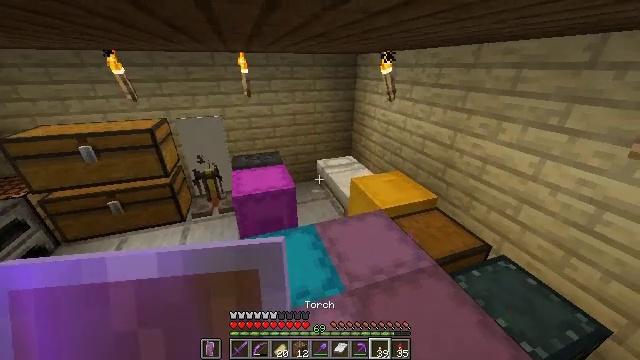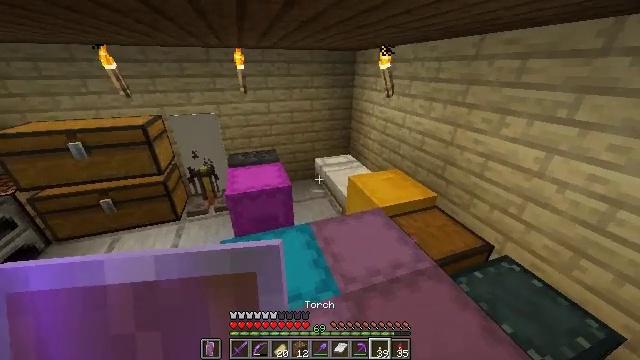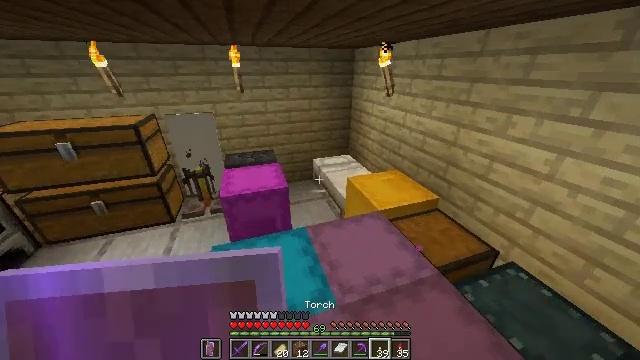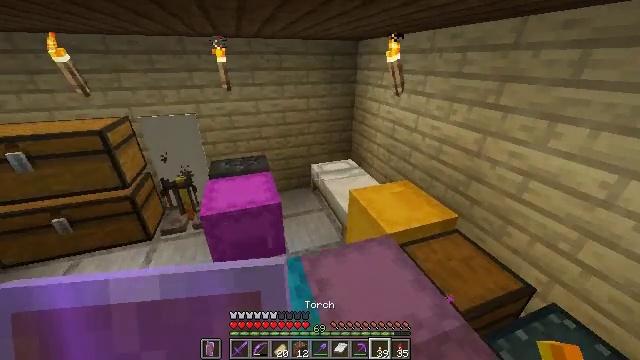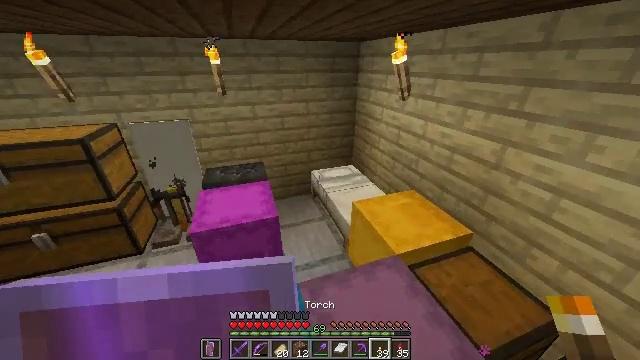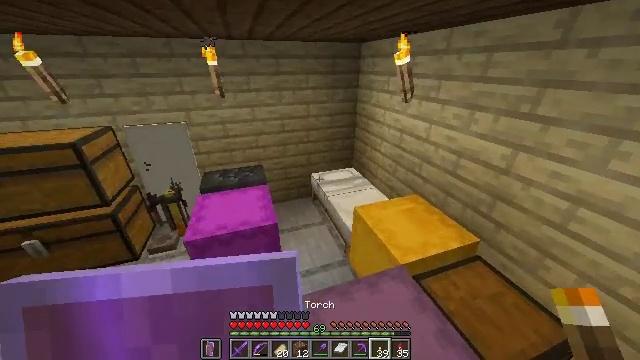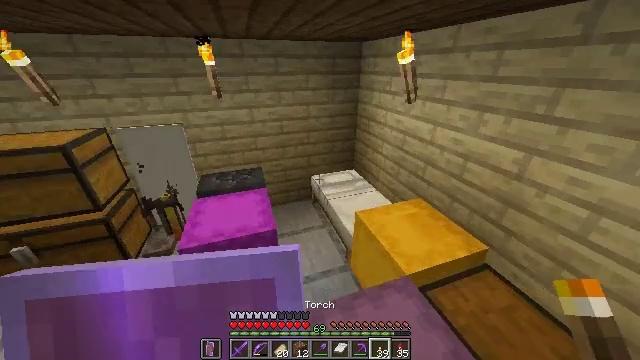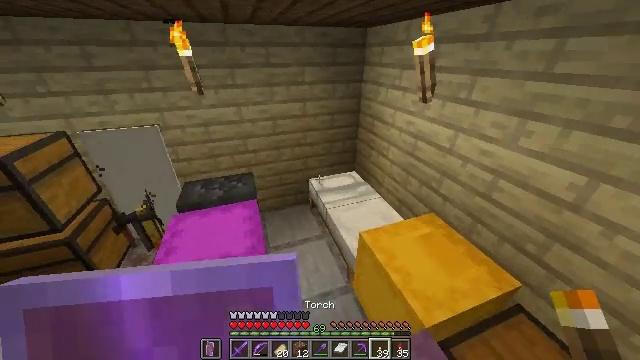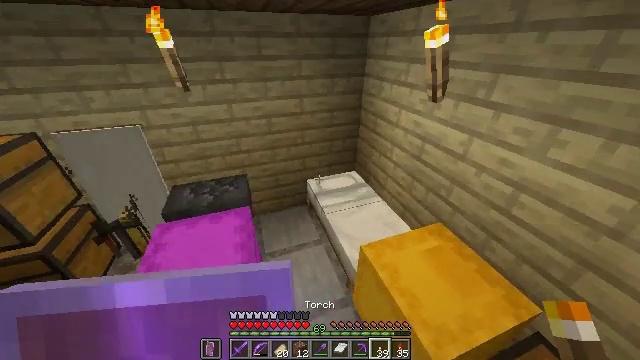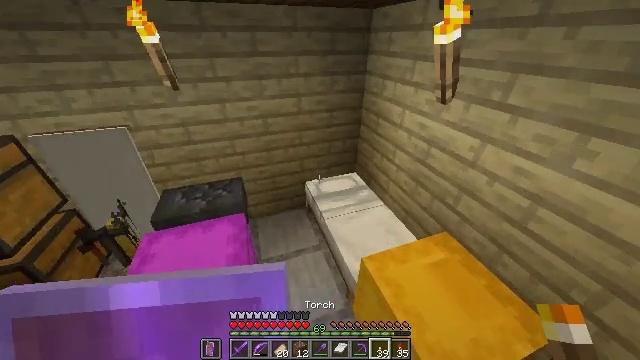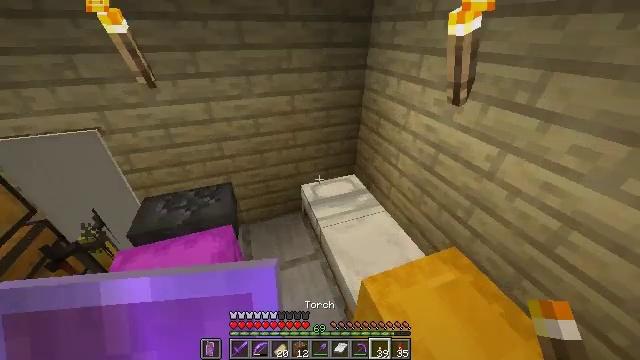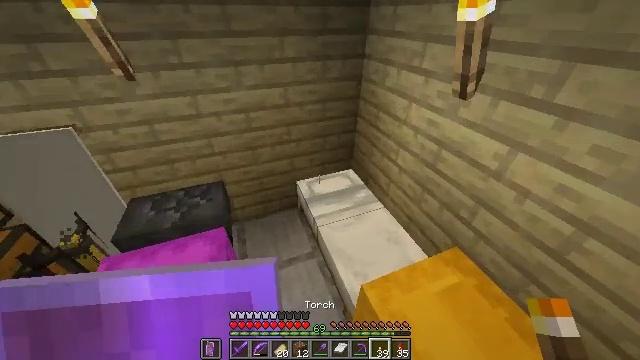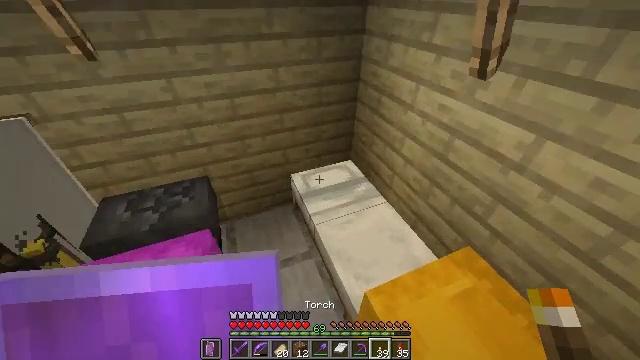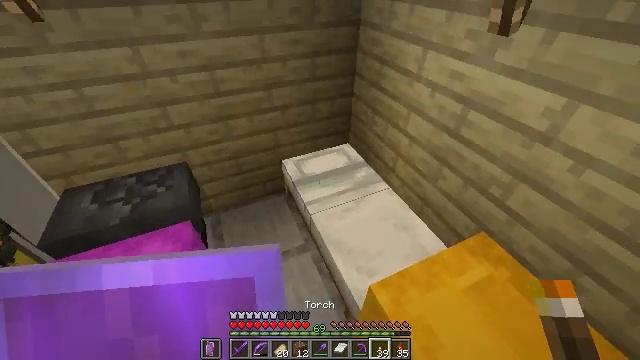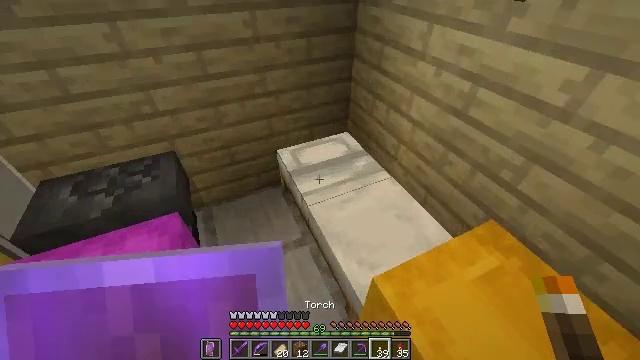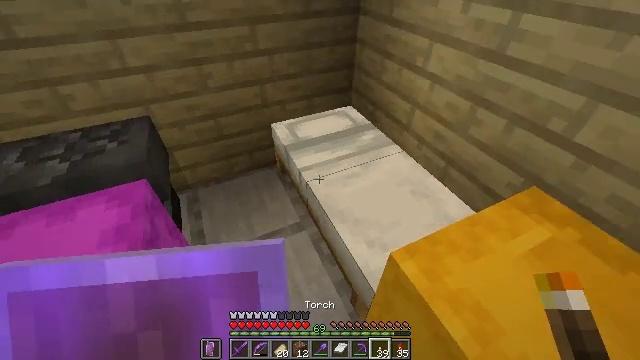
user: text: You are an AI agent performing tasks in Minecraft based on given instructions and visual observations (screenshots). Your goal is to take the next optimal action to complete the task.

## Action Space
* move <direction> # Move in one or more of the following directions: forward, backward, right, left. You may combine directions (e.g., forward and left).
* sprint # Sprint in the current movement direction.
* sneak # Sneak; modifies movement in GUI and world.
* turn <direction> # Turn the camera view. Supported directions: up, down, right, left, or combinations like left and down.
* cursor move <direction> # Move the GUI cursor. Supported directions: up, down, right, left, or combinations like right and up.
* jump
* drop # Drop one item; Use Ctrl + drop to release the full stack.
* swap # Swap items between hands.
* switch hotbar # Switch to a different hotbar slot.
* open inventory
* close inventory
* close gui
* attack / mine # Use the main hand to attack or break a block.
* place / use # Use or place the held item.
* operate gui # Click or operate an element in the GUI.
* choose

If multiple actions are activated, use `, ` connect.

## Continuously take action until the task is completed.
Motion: motion action
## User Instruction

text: craft item air
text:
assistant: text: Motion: move forward, sprint, jump
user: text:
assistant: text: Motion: move forward, sprint
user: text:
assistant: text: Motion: move forward, sprint
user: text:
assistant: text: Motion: move forward, sprint
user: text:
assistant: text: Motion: move forward, sprint
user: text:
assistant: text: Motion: move forward, sprint
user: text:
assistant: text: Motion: move forward, sprint, turn down
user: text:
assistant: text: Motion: move forward, sprint, turn down
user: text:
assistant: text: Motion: move forward, turn down
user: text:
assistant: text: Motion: move forward, turn down
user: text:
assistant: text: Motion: turn right and down
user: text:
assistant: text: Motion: turn right and down
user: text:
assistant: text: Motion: turn right and down
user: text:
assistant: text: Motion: turn down
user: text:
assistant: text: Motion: no_op
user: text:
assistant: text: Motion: no_op
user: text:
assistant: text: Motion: no_op
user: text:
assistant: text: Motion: use / place
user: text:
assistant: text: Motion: use / place
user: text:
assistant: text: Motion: no_op
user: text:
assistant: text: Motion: no_op
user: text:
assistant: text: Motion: no_op
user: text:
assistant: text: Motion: no_op
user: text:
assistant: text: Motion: no_op
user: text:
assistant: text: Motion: no_op
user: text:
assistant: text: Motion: no_op
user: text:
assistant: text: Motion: turn left
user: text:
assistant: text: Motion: turn left
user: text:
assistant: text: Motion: move forward, turn left and up
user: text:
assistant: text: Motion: move forward, turn left and up